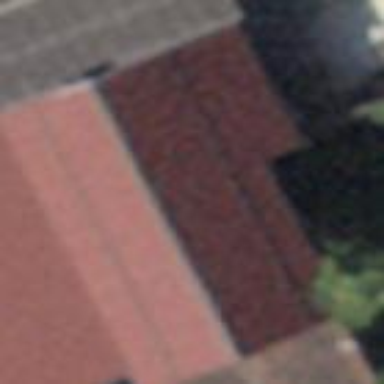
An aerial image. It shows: Part of building.